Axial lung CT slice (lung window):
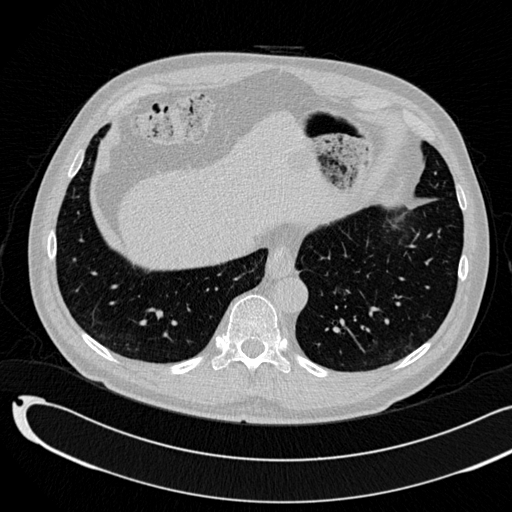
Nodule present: no